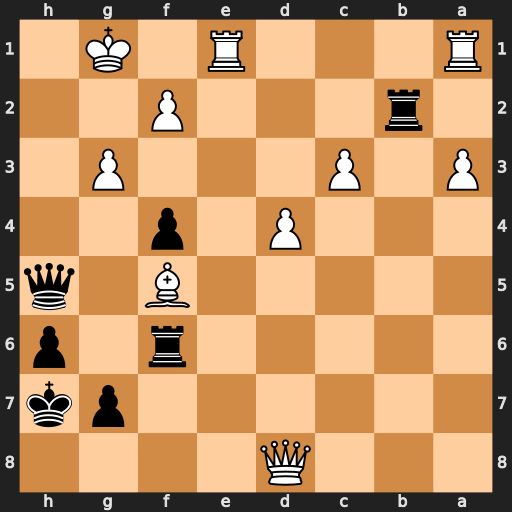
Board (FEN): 3Q4/6pk/5r1p/5B1q/3P1p2/P1P3P1/1r3P2/R3R1K1
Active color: b
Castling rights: -
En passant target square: -
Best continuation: Qxf5 Qe8 fxg3